Interaction volume radius: 5 \u00c5
Interaction volume height: 25 \u00c5
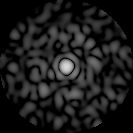
Disorder parameter: 0.8265